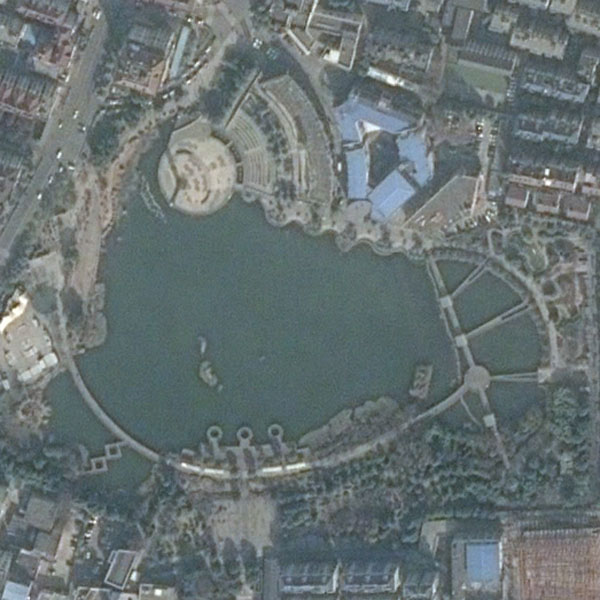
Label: Park